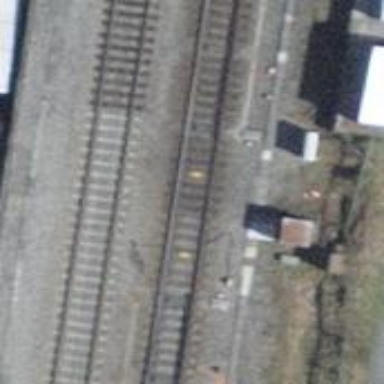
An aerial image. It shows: Railway switch.